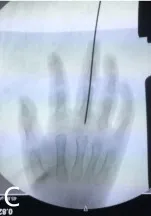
Diagnosis and treatment of clinodactyly deformity in a 2-year-10-month-old boy. During the surgery, the abnormal mass was resected and a K-wire was implanted to keep the finger straight (C, D).
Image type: radiology (x_ray)